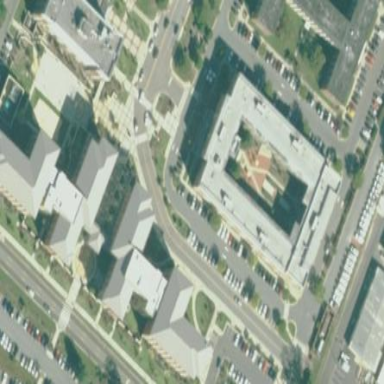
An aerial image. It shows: Dormitory building.